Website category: sports
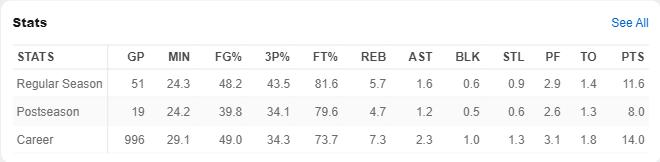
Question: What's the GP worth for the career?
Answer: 996

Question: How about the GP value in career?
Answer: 996

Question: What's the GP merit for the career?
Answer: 996

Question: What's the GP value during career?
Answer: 996

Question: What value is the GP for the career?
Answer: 996

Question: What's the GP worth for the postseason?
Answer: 19

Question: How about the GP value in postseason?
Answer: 19

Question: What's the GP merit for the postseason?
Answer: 19

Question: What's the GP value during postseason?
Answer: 19

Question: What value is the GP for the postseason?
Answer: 19

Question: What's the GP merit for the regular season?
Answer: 51

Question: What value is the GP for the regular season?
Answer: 51

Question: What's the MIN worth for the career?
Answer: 29.1

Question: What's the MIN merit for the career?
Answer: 29.1

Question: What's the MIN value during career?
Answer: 29.1

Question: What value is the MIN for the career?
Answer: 29.1

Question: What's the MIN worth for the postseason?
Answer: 24.2

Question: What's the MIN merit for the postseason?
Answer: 24.2

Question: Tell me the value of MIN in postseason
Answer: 24.2

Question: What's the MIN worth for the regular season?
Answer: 24.3

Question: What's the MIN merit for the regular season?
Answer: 24.3

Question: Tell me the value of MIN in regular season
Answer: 24.3

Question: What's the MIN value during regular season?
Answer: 24.3

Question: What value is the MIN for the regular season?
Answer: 24.3

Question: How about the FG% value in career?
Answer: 49.0

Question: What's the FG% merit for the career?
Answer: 49.0

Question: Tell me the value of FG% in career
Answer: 49.0

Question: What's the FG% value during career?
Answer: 49.0

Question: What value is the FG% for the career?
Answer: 49.0

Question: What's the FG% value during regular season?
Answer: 48.2

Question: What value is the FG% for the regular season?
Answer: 48.2

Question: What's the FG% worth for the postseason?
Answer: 39.8

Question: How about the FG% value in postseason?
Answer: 39.8

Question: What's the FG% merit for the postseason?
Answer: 39.8

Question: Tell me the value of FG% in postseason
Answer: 39.8

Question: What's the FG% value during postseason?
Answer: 39.8

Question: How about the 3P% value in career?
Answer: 34.3

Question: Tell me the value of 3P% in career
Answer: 34.3

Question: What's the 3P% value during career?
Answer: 34.3

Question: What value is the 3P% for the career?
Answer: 34.3

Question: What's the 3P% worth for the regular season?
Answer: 43.5

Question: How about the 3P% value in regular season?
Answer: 43.5

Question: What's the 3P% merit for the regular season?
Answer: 43.5

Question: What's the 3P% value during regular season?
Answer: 43.5

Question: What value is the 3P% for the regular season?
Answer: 43.5

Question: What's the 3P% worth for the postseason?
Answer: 34.1

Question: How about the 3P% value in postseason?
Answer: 34.1

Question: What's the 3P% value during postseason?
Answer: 34.1

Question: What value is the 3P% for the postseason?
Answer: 34.1

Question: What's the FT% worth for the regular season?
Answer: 81.6

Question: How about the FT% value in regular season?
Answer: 81.6

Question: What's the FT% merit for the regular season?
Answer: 81.6

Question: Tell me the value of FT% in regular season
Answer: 81.6

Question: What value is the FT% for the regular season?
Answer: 81.6

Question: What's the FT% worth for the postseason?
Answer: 79.6

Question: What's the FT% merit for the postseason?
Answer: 79.6

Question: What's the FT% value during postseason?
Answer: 79.6

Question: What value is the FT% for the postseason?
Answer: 79.6

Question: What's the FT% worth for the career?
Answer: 73.7

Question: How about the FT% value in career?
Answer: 73.7

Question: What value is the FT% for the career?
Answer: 73.7

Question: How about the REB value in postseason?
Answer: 4.7

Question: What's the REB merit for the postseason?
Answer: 4.7

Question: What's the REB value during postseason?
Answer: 4.7